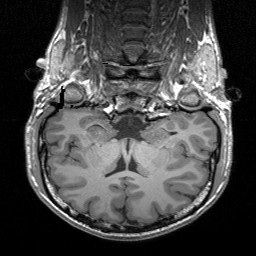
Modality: T1w
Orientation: sagittal